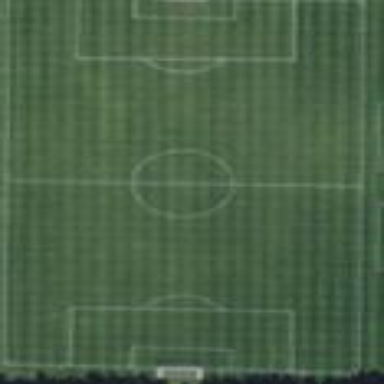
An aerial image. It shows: Soccer pitch for leisure land activities.